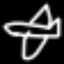
Label: airplane